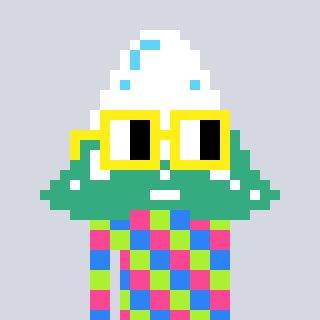
a pixel art character with square yellow glasses, a snowy mountain-shaped head and a hotbrown-colored body on a cool background